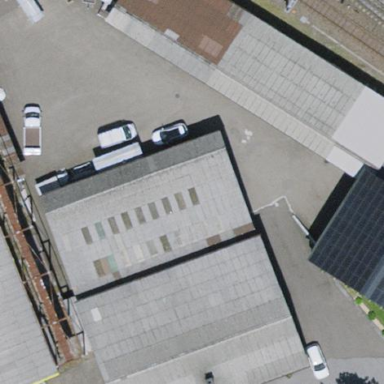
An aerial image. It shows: Industrial building.